Question: I'm using this docking menu (<URL> with some small changes and running into an issue with the left menu stretching to the size of the 'dock' menu. I can only recreated it on the iPad and not with any browser on a pc. One odd part is that the entire left tab menu gets stretched out and not just the tab that is being hovered on. I'm fairly new to jQuery so I'm sure of its impact but haven't found this issue when looking around.
Any help is appreciated
(see image below)

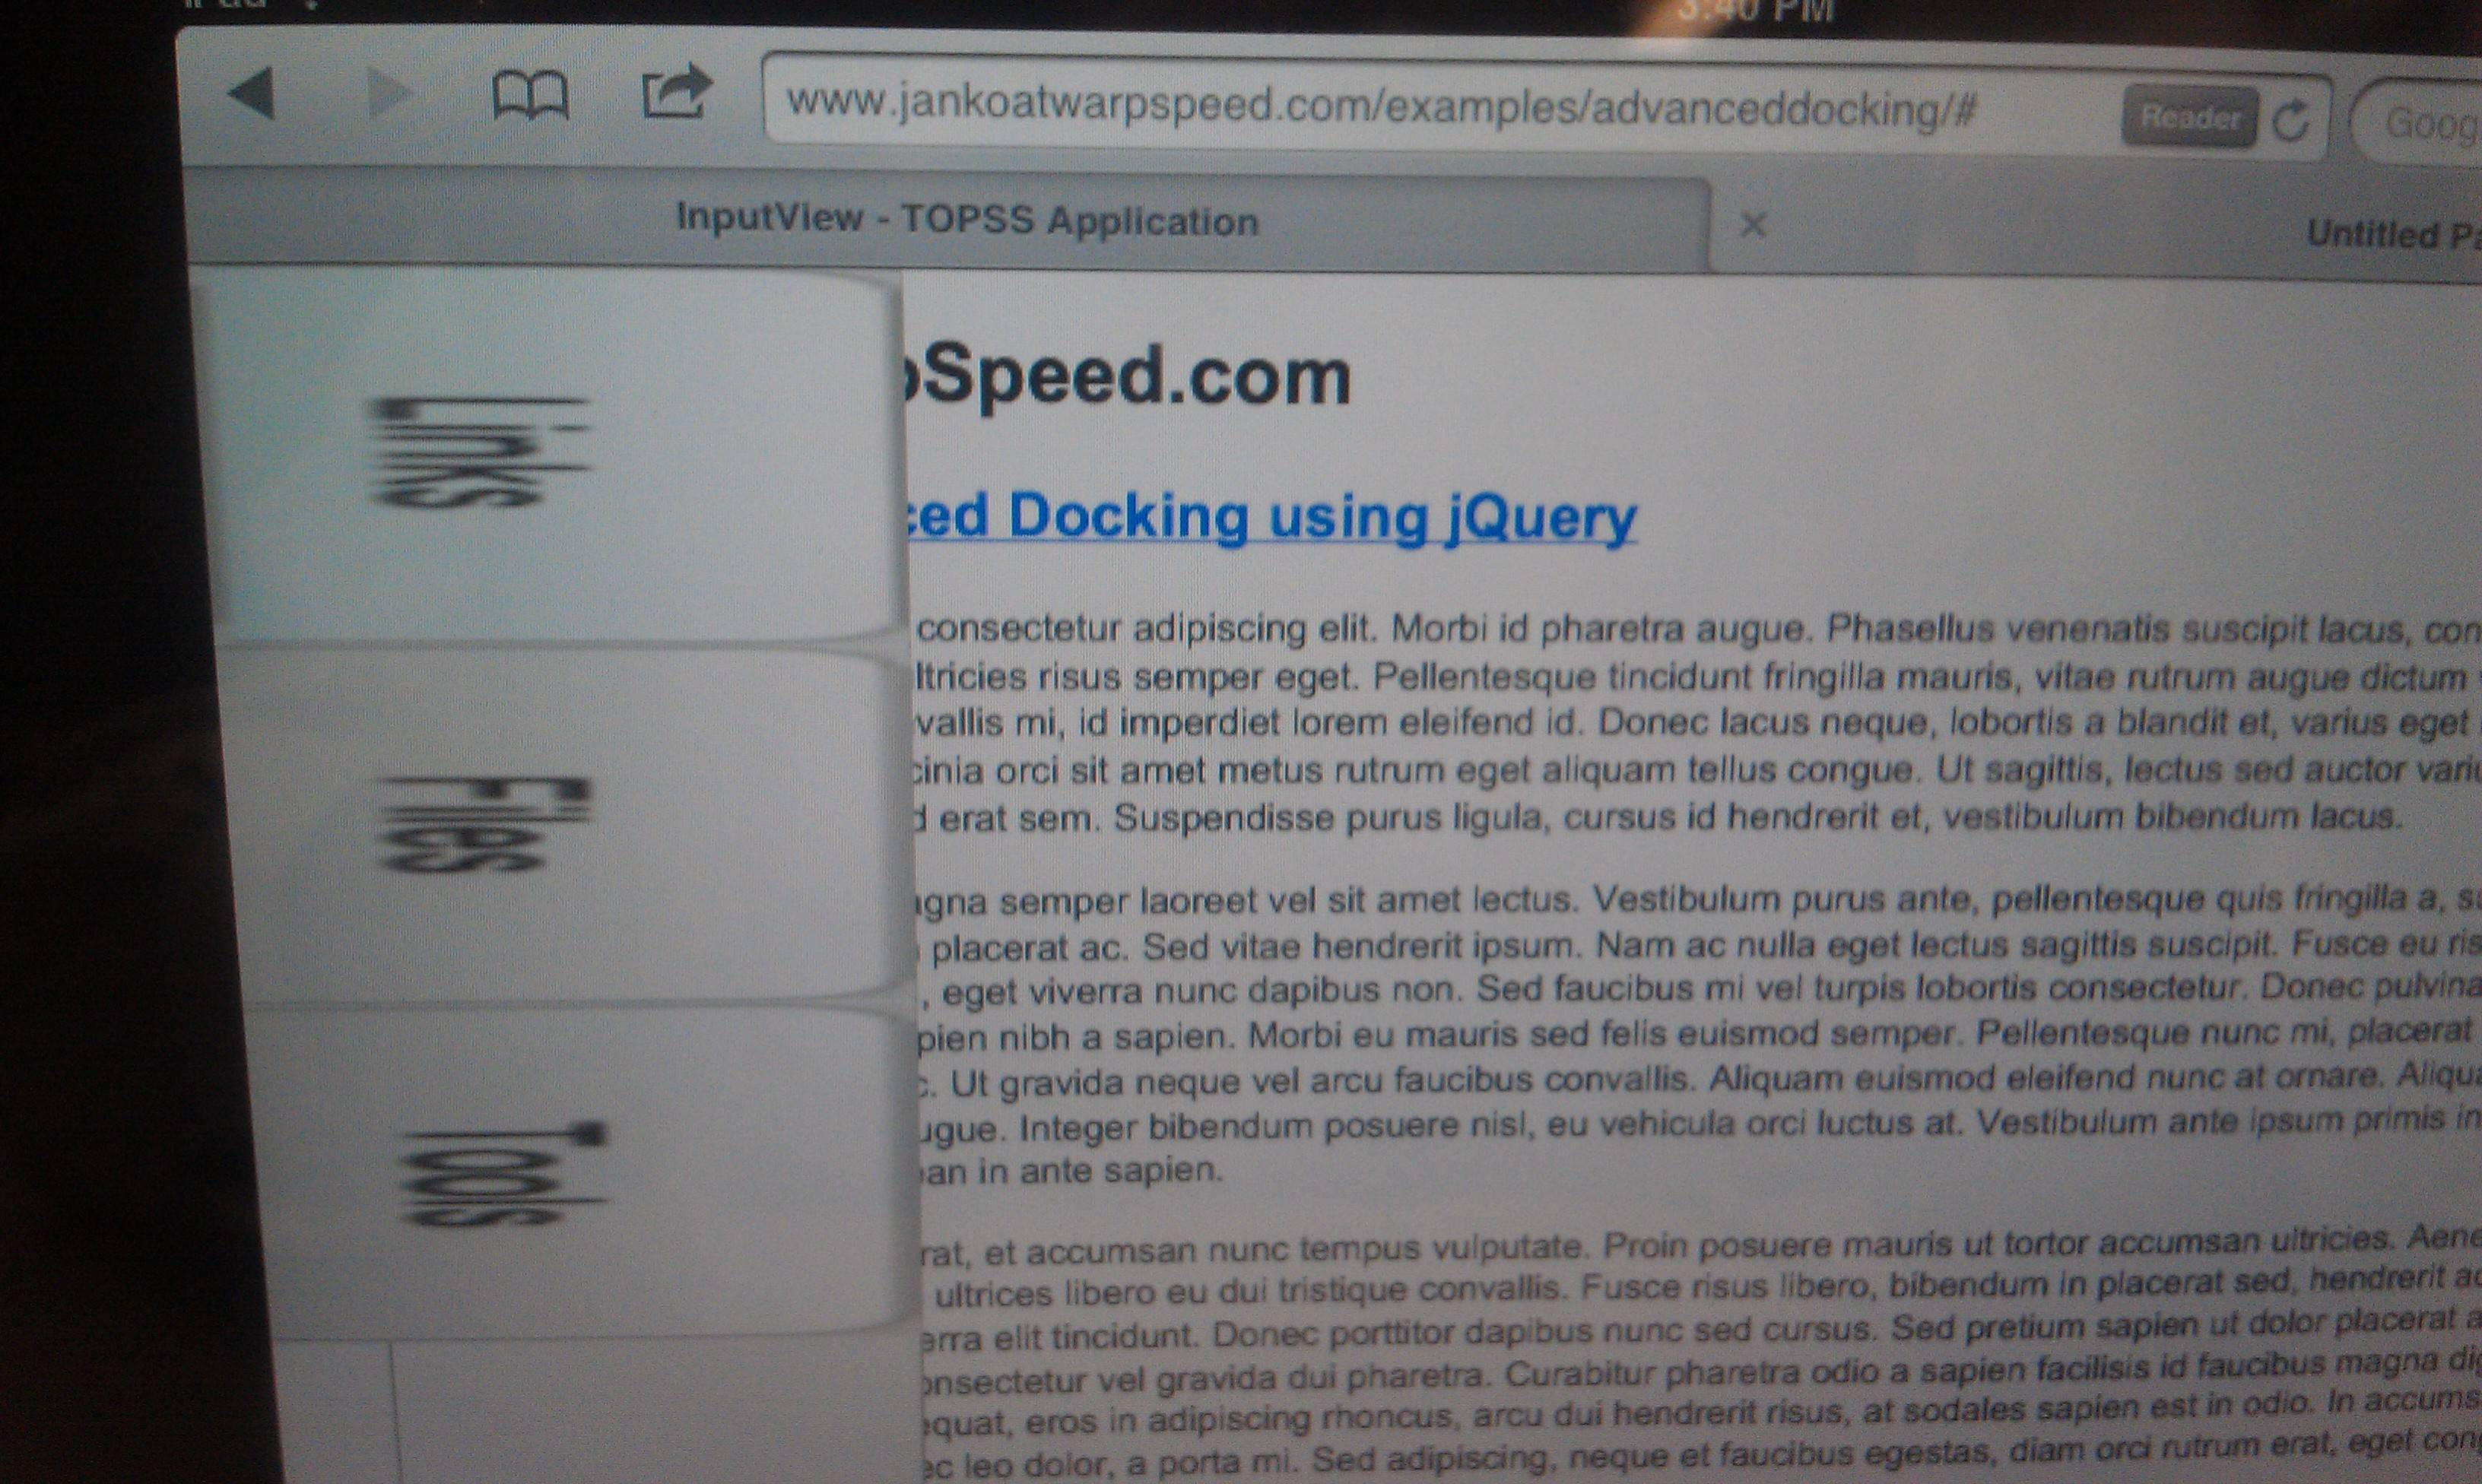
Answer: Figured it out. The z-index on the slide-out menu was lower than the tabs which doesn't cause an issue anywhere else except the iPad. On the iPad the higher image (the tabs) basically stretches across both layers.
To fix it I simply gave the slide-out menu higher z so that it is always in front. It doesn't have the same aesthetic but is pretty close.